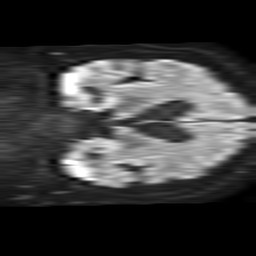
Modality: TRACE
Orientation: coronal
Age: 62
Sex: female
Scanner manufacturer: philips
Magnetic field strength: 1.5 T
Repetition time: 4.6 s
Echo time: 0.08631 s